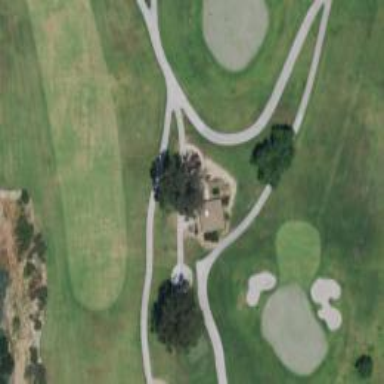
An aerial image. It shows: Pathway for golfing.